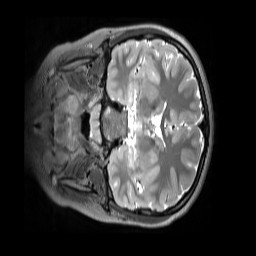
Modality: T2w
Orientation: coronal
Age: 10
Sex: male
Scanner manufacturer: siemens
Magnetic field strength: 3 T
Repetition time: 3.2 s
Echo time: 0.408 s